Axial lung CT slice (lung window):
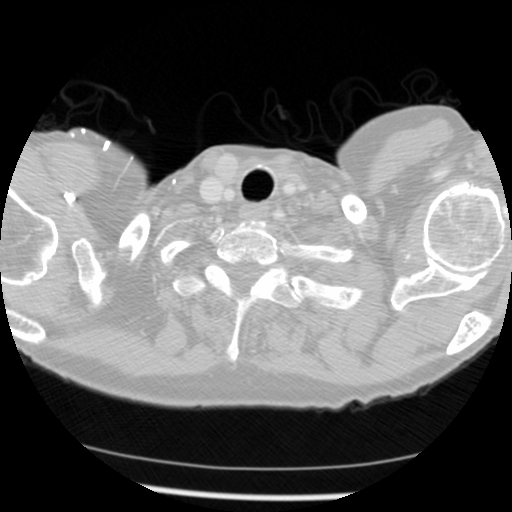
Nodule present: no